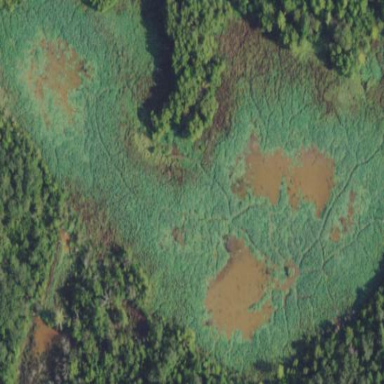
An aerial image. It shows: Wetland area.